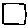
Label: square